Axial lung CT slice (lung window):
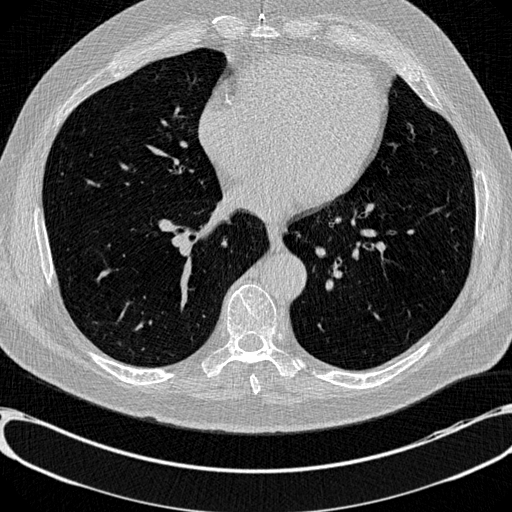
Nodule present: no